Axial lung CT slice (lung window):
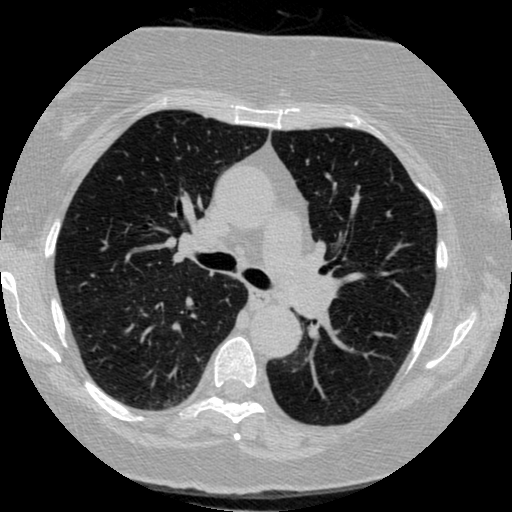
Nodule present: no